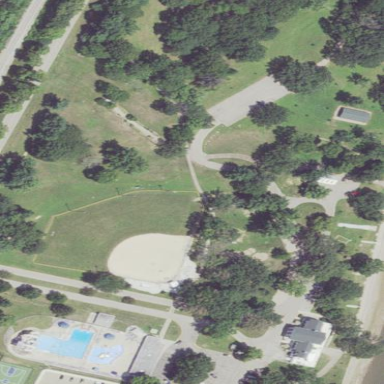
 specifically designed for the sport of disc golf."